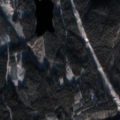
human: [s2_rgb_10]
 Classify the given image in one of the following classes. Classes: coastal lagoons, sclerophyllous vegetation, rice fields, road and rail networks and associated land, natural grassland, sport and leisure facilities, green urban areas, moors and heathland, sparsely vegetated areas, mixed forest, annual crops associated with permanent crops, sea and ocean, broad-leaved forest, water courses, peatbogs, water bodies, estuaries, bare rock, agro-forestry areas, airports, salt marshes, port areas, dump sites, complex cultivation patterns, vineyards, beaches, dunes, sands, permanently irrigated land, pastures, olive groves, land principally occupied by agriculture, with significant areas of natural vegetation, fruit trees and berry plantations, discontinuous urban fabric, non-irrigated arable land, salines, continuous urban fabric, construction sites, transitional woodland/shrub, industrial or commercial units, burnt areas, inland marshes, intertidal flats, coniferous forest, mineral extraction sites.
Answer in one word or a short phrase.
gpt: coniferous forest, mixed forest, transitional woodland/shrub